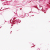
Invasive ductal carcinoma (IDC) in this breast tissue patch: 0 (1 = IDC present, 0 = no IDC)